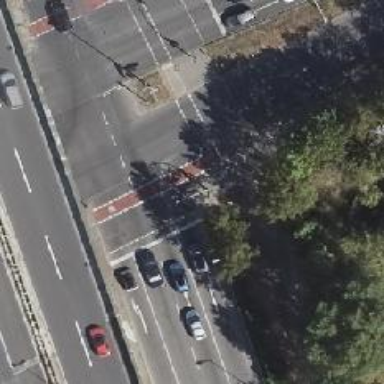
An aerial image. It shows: Road with traffic signals.